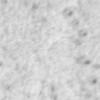
Label: no_change